【题型】解答题　【知识点】函数　【难度】hard
已知：直线 \(y = -\frac{1}{2}x + b\) 与 \(x\) 轴交于点 \(A\)，与直线 \(y = -x\) 交于点 \(B(-2, a)\)。

\noindent
(1) 求 \(a\)、\(b\) 的值;\\[6pt]
\noindent
(2) 若点 \(D\) 在 \(y\) 轴负半轴上，\(\angle OBD = \angle BAO\)，求点 \(D\) 的坐标;\\[6pt]
\noindent
(3) 在（2）的条件下，将直线 \(BD\) 绕点 \(D\) 旋转 \(45^\circ\)，求旋转后直线的解析式.
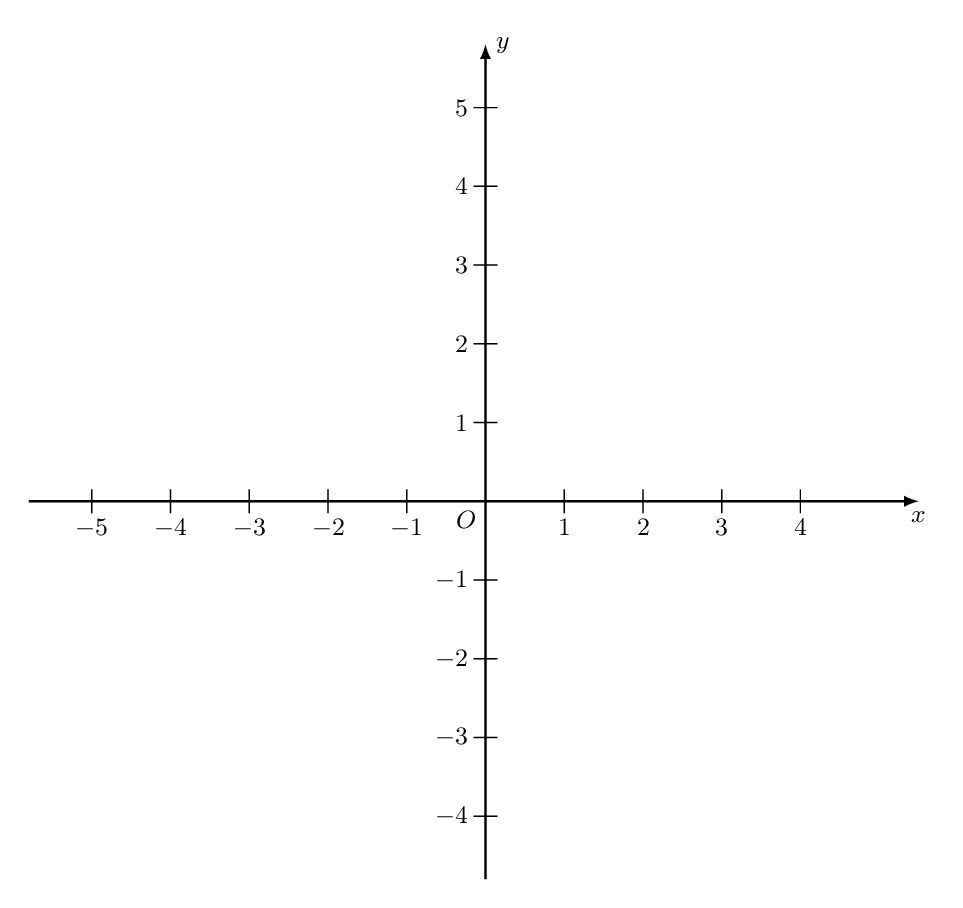
【解答】
\noindent
【答案】(1) \(a = 2\)，\(b = 1\);\\[6pt]
(2) 点 \(D(0, -4)\);\\[6pt]
(3) 旋转后直线的解析式为 \(y = 2x - 4\) 或 \(y = -\frac{1}{2}x - 4\).

\vspace{6pt}
\noindent
【分析】(1) 将点 \(B\) 的坐标代入 \(y = -x\) 得 \(a = 2\)，即点 \(B(-2, 2)\)，将点 \(B\) 的坐标代入一次函数表达式得 \(2 = -\frac{1}{2} \times (-2) + b\)，即可求解；

\vspace{6pt}
\noindent
（2）证明 \(\triangle OBD \backsim \triangle OAB\) 得到 \(OD \cdot OA = OB^2\) 即可求解；

\vspace{6pt}
\noindent
（3）设 \(HT = 3x = TD\)，则 \(HT = x\)，则 \(HN = \sqrt{10}x\)，则 \(ND = x + 3x = \sqrt{\frac{160}{9}}\)，得到点 \(H(2, 0)\)，即可求解；当直线逆时针旋转时和上述直线夹角为 \(90^\circ\)，利用相似三角形的判定与性质和待定系数法求出此时直线的表达式为 \(y = -\frac{1}{2}x - 4\)，即可求解；

\vspace{6pt}
\noindent
本题考查了一次函数，相似三角形的判定与性质，解直角三角形等，勾股定理，掌握知识点的应用是题解题的关键.

\noindent
【详解】（1）解：将点 \(B(-2, a)\) 代入 \(y = -x\) 得：\(a = -(-2)\)，\\
\(\therefore a = 2\)，即点 \(B(-2, 2)\)，\\
\(\therefore\) 将点 \(B(-2, 2)\) 代入一次函数表达式得：\(2 = -\frac{1}{2} \times (-2) + b\)，则 \(b = 1\)；

\vspace{6pt}
\noindent
（2）解：由（1）得 \(a = 2\)，\(b = 1\)，\\
\(\therefore\) 一次函数的表达式为 \(y = -\frac{1}{2}x + 1\)，\\
当 \(y = 0\) 时，\(x = 2\)，\\
\(\therefore\) 点 \(A(2, 0)\)，\\
由点 \(B(-2, 2)\) 得，\(OB^2 = (-2 - 0)^2 + (2 - 0)^2 = 8\)，\\
\(\because\) 直线 \(y = -x\) 和 \(x\) 轴负半轴的夹角为 \(45^\circ\)，\\
\(\therefore \angle AOB = \angle BOD = 135^\circ\)，\(\angle OBD = \angle BAO\)，\\
\(\therefore \triangle OBD \backsim \triangle OAB\)，\\
\(\therefore OD \cdot OA = OB^2\)，\\
\(\therefore 2OD = 8\)，\\
\(\therefore OD = 4\)，\\
\(\therefore\) 点 \(D(0, -4)\)；

\noindent
（3）解：如图，设 \(BD\) 顺时针旋转 \(45^\circ\) 交 \(x\) 轴于点 \(H\)，过点 \(H\) 作 \(HT \perp BD\) 于点 \(T\)，

\noindent
设 \(BD\) 的表达式为 \(y = kx - 4\)，将点 \(B\) 的坐标代入上式得 \(2 = -2k - 4\)，则 \(k = -3\)，\\
\(\therefore\) 直线 \(BD\) 的表达式为 \(y = -3x - 4\)，\\
设 \(BD\) 交 \(x\) 轴于点 \(N\)，\\
令 \(y = 0\)，则 \(x = -\frac{4}{3}\)，\\
则点 \(N\left(-\frac{4}{3}, 0\right)\)，则 \(\tan\angle AND = \frac{OD}{ON} = \frac{4}{\frac{4}{3}} = 3\)，\\
由点 \(B\)、\(N\) 的坐标得 \(ND^2 = (-4 - 0)^2 + \left[0 - \left(-\frac{4}{3}\right)\right]^2 = \frac{160}{9}\)，\\
\(\because \angle BDH = 45^\circ\)，\(\tan\angle AND = 3\)，\\
设 \(HT = 3x = TD\)，则 \(NT = x\)，则 \(HN = \sqrt{10}x\)，\\
则 \(ND = x + 3x = \sqrt{\frac{160}{9}}\)，\\
解得：\(x = \frac{\sqrt{10}}{3}\)，\\
则 \(HN = \sqrt{10}x = \frac{10}{3}\)，则点 \(H(2, 0)\)，\\
由（2）可知，\(D(0, -4)\)，\\
由直线 \(DH\) 的表达式为 \(y = cx + d\)，把 \(D(0, -4)\)，\(H(2, 0)\)，代入解析式得，\\
\(\begin{cases} 2c + d = 0 \\ d = -4 \end{cases}\) 解得：\(\begin{cases} c = 2 \\ d = -4 \end{cases}\)，\\
直线 \(DH\) 的表达式为 \(y = 2x - 4\)，\\
由上可得点 \(H(2, 0)\)，\(\angle BDH = 45^\circ\)，绕点 \(D\) 逆时针旋转 \(45^\circ\) 后如图，设直线与 \(x\) 轴交于点 \(G\)，

\noindent
\(\therefore OH = 2\)，\(OD = 4\)，\(\angle GDH = \angle DOG = \angle DOH = 90^\circ\)，\\
\(\therefore \angle ODG + \angle ODH = 90^\circ\)，\\
\(\because \angle OHD + \angle ODH = 90^\circ\)，\\
\(\therefore \angle OHD = \angle ODG\)，\\
\(\therefore \triangle OHD \backsim \triangle ODG\)，\\
\(\therefore \frac{OH}{OD} = \frac{OD}{OG}\)，\\
\(\therefore \frac{2}{4} = \frac{4}{OG}\)，\\
\(\therefore OG = 8\)，\\
\(\therefore G(-8,0)\)，\\
设 \(DG\) 表达式为 \(y = mx + n\)，\\
\(\begin{cases} -8m + n = 0 \\ n = -4 \end{cases}\) 解得：\(\begin{cases} m = -\frac{1}{2} \\ n = -4 \end{cases}\)，\\
\(\therefore DG\) 直线的表达式为 \(y = -\frac{1}{2}x - 4\)，\\
综上，旋转后直线的解析式为 \(y = 2x - 4\) 或 \(y = -\frac{1}{2}x - 4\).

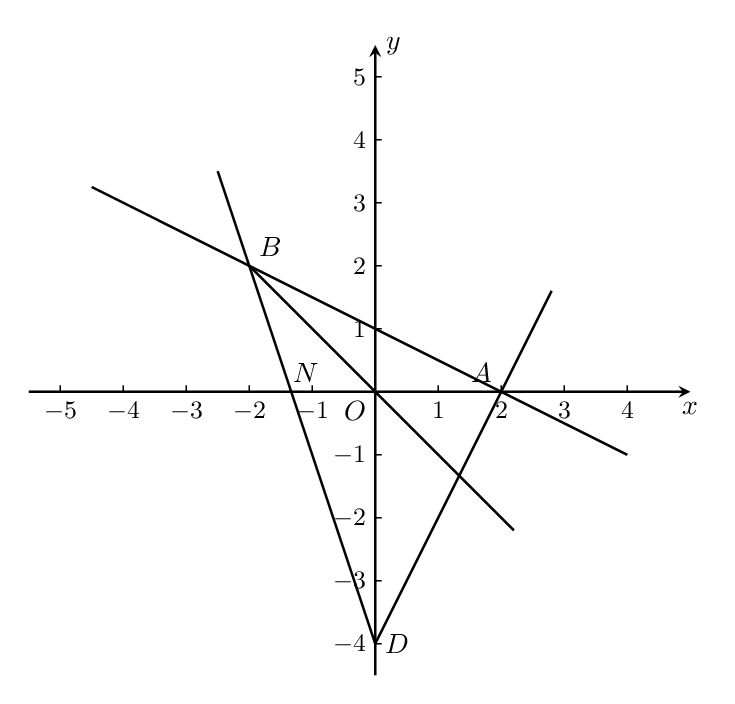
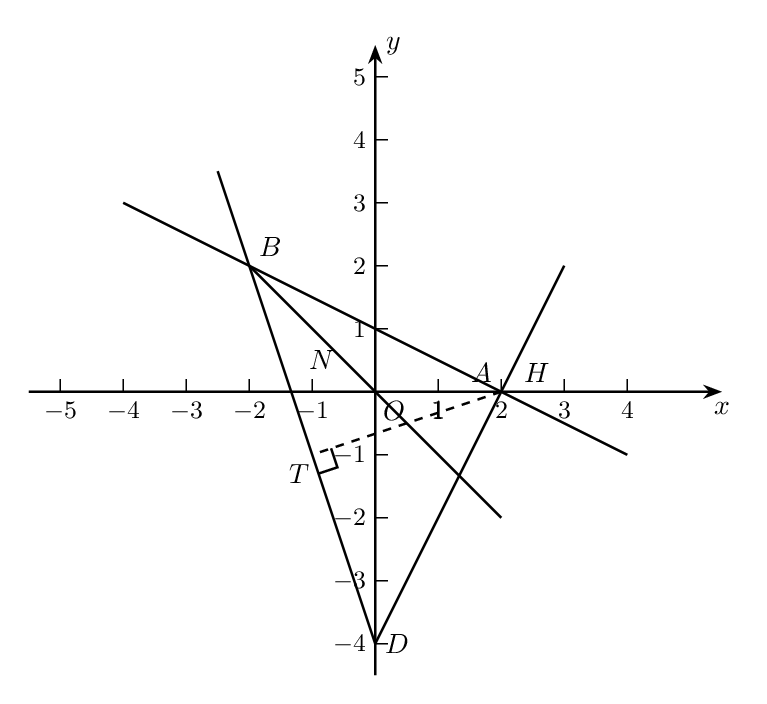
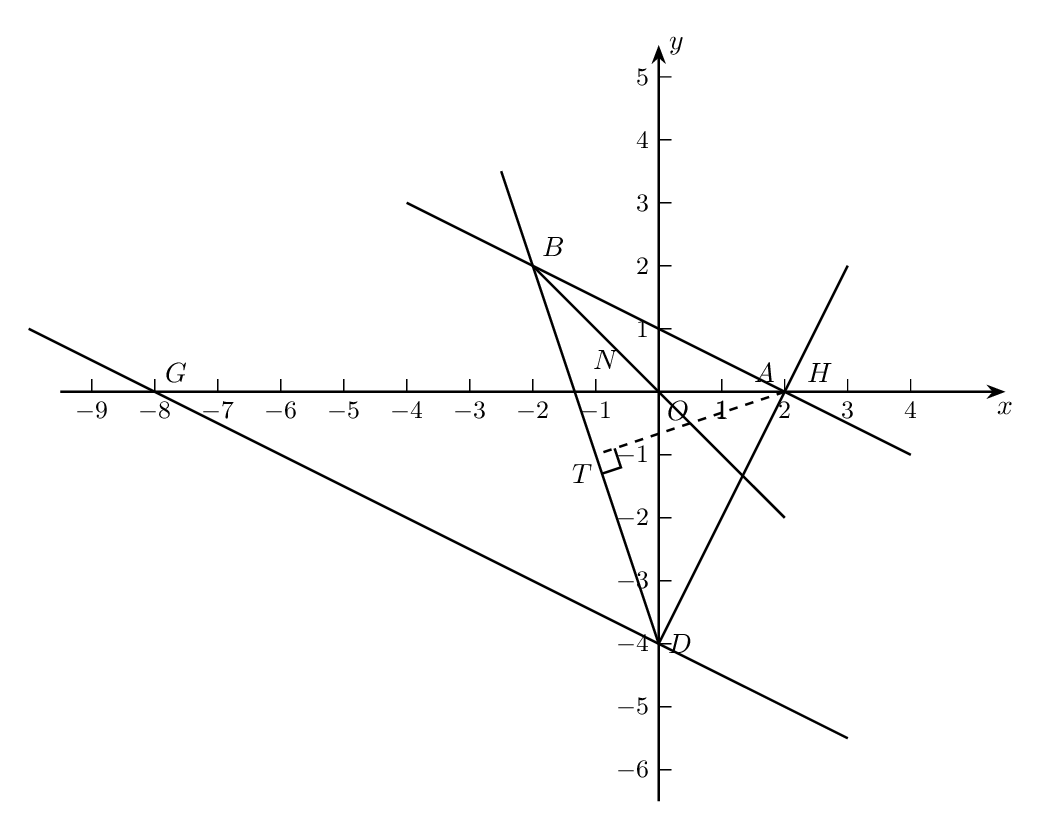